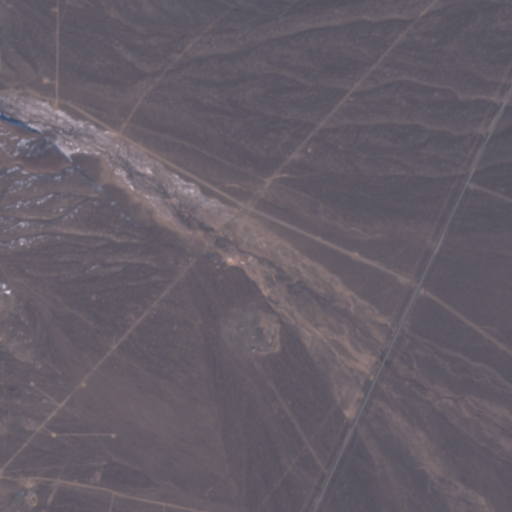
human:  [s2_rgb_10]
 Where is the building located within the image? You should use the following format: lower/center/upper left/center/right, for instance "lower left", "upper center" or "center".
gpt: The building is located in the center left of the image.
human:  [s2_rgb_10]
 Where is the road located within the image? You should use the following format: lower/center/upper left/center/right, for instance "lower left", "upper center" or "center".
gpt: There is no road in the image.